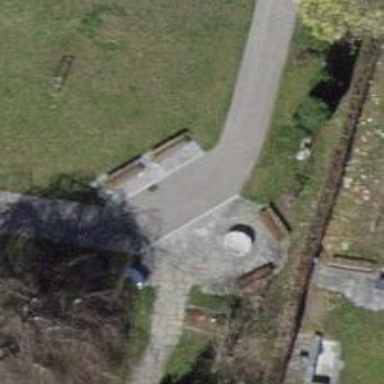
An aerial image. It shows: Bench.